Interaction volume radius: 5 \u00c5
Interaction volume height: 25 \u00c5
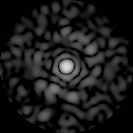
Disorder parameter: 0.8247